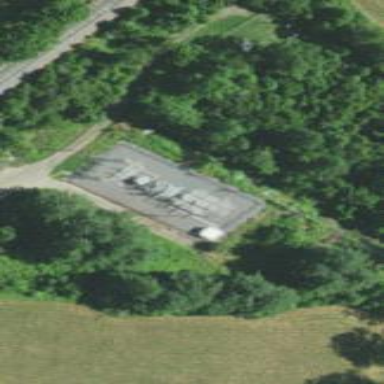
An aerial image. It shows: There is distribution substation enclosed by fence.